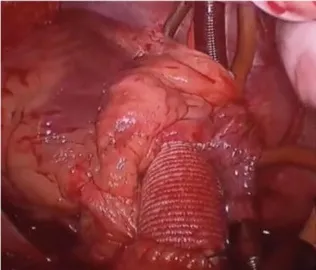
(D) Utilizing a 24-mm Dacron graft to replace the ascending aortic aneurysm.
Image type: medical_photograph (other_medical_photograph)